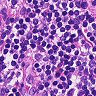
Metastatic tissue present: no